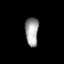
Tissue: lung
Cell type: Epithelial cells
Senescence score: 0.1992
Nuclear area (px): 377
Mean DAPI intensity: 159.138